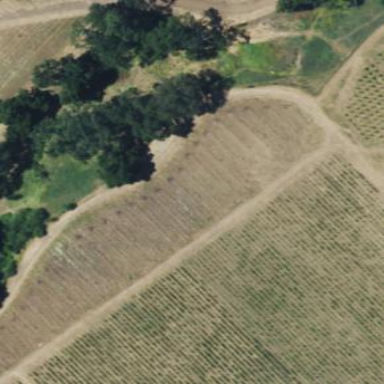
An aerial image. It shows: Vineyard.